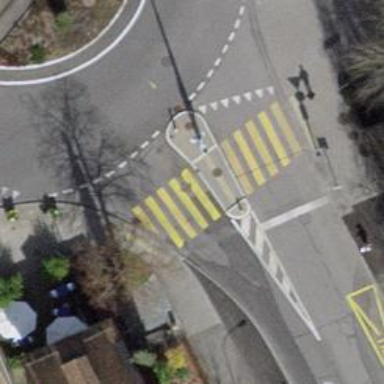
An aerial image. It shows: Crossing with island in the road.